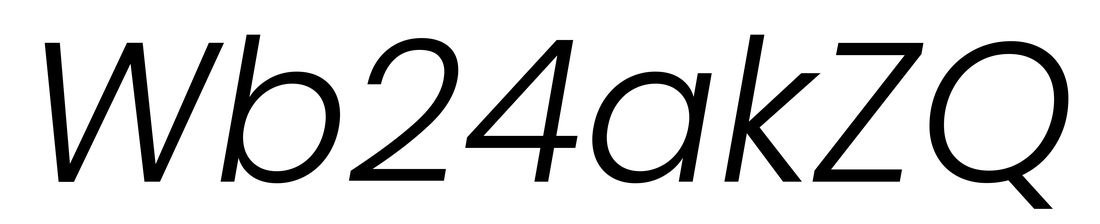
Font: Poppins-LightItalic